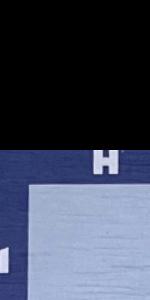
Label: Empty